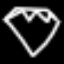
Label: diamond